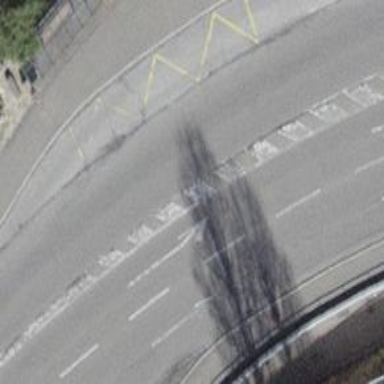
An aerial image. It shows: Bus stop with designated public transport stop position.